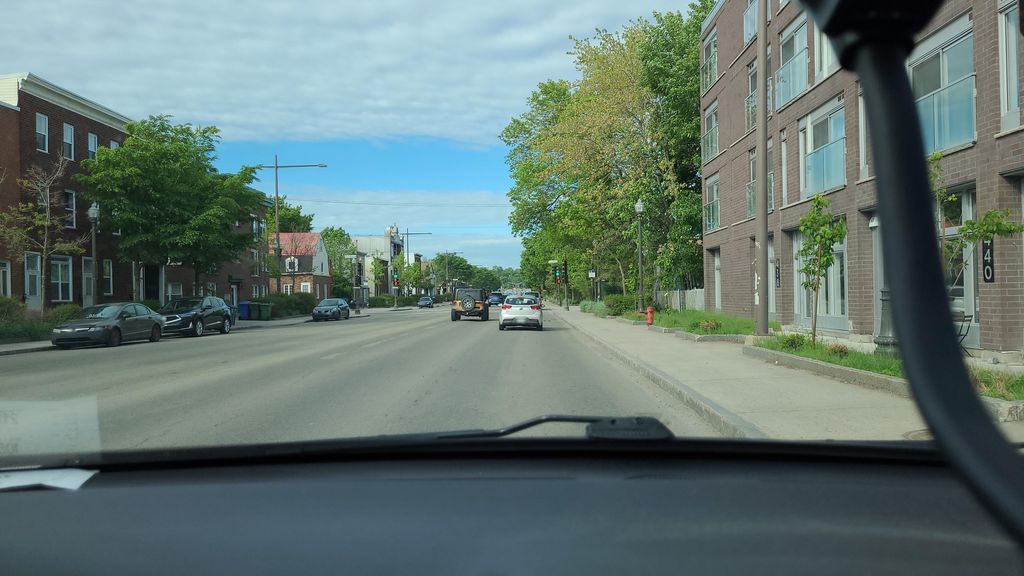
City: quebec_city